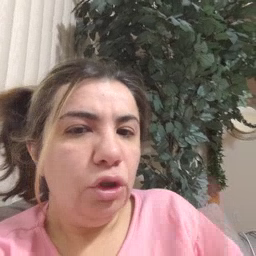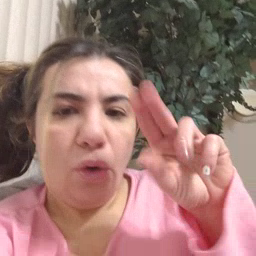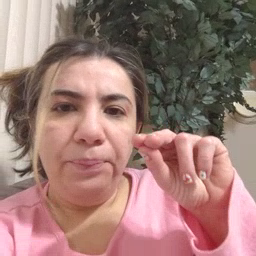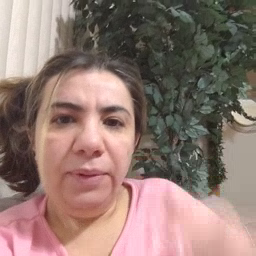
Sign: no